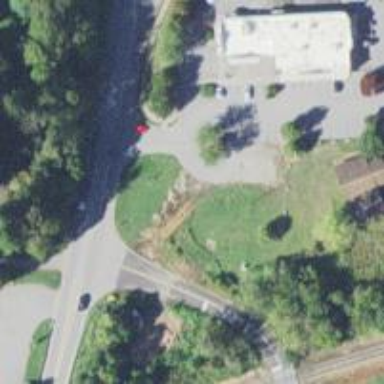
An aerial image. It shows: Road with stop sign.